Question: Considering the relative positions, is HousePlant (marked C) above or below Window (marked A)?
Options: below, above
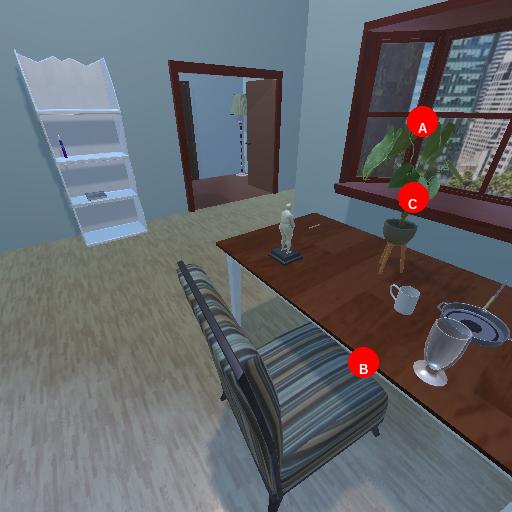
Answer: below